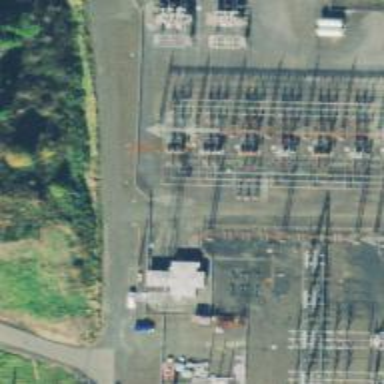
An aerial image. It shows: Power substation.